The plot shows how the frequency content of a bearing vibration signal evolves over time (STFT spectrogram). Based on the visible evidence, which condition applies: normal, inner_race, outer_race, ball?
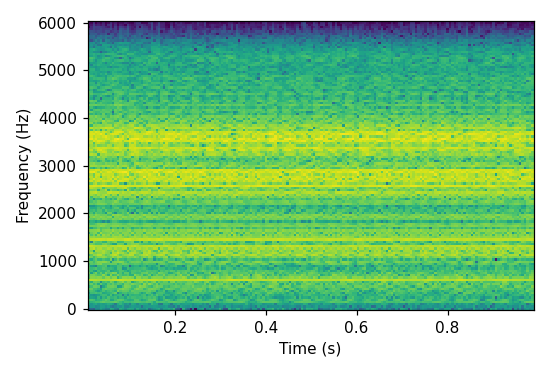
Answer: inner_race